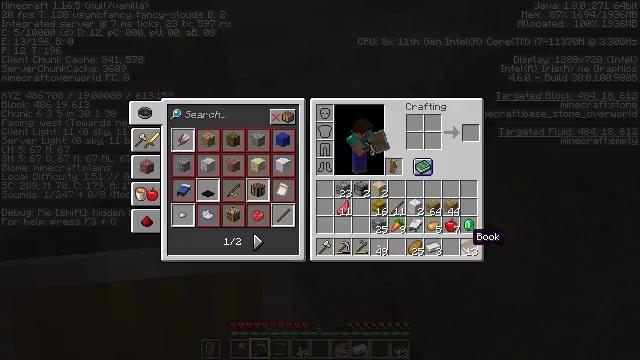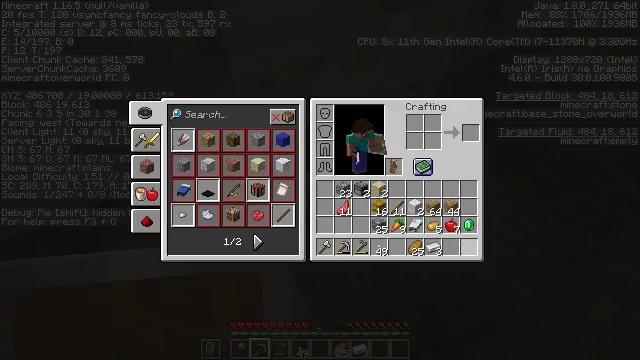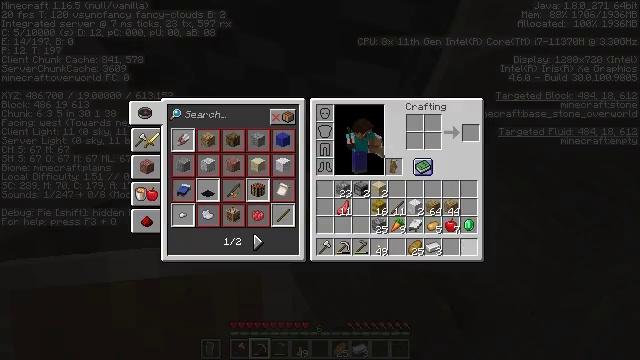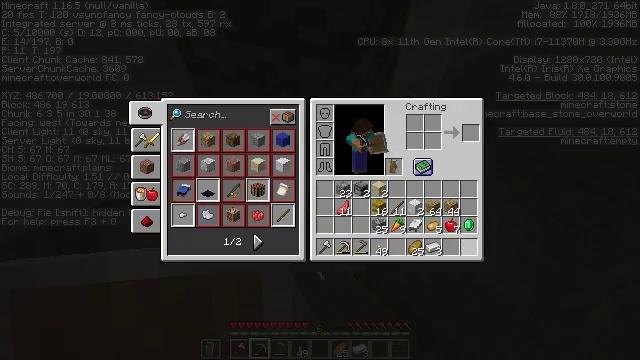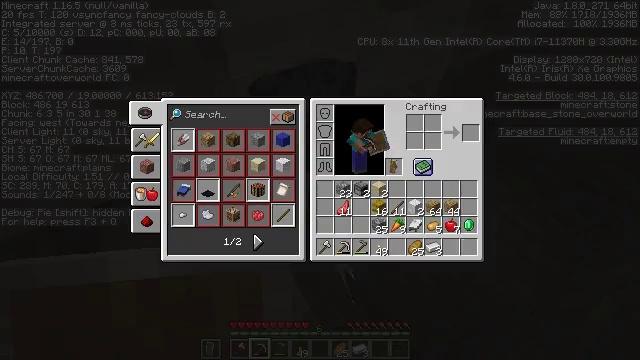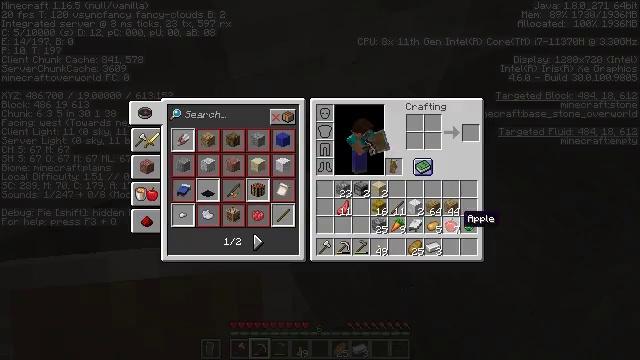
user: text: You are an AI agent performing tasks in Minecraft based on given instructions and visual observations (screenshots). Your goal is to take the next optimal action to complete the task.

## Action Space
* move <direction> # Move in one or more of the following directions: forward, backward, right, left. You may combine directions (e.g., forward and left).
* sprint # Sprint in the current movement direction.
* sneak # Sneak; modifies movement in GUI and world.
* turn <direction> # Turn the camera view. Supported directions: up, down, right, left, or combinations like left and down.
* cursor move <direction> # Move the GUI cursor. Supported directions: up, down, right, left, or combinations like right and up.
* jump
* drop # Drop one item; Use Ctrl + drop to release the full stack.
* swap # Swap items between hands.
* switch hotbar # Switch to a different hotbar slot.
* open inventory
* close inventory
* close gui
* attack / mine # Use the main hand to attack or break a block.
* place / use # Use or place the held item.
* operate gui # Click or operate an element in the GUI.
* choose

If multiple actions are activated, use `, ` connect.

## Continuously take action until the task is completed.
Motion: motion action
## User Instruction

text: Drop a book.
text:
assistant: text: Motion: sprint, drop, open gui
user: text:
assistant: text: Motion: sprint, drop
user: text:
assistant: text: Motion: sprint, drop
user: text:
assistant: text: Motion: sprint, cursor move up
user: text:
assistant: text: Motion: sprint, cursor move up
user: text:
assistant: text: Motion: sprint